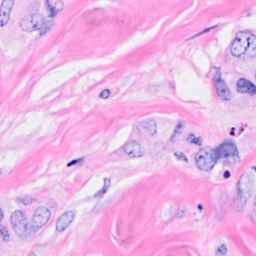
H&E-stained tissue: Breast